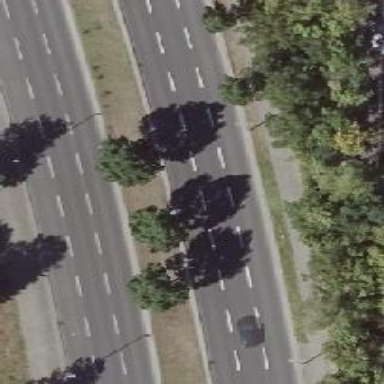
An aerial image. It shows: Avenue lined with deciduous broadleaved trees.